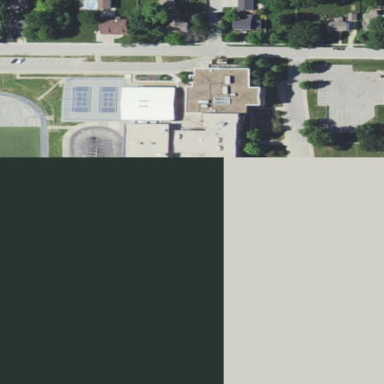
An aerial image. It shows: School building.